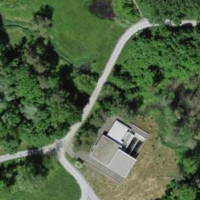
EUNIS habitat code: 41
Species observed at this site:
Tachybaptus ruficollis
Corvus corone
Podiceps cristatus
Actitis hypoleucos
Fulica atra
Alcedo atthis
Anthus spinoletta
Dendrocopos major
Aegithalos caudatus
Buteo buteo
Sylvia atricapilla
Chroicocephalus ridibundus
Phylloscopus collybita
Larus michahellis
Gallinula chloropus
Cygnus olor
Erithacus rubecula
Pica pica
Sitta europaea
Garrulus glandarius
Columba livia
Falco tinnunculus
Motacilla cinerea
Cyanistes caeruleus
Anas platyrhynchos
Aythya fuligula
Fringilla coelebs
Columba palumbus
Turdus merula
Phalacrocorax carbo
Dryobates minor
Parus major
Mergus merganser
Milvus milvus
Regulus regulus
Cinclus cinclus
Motacilla alba